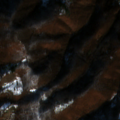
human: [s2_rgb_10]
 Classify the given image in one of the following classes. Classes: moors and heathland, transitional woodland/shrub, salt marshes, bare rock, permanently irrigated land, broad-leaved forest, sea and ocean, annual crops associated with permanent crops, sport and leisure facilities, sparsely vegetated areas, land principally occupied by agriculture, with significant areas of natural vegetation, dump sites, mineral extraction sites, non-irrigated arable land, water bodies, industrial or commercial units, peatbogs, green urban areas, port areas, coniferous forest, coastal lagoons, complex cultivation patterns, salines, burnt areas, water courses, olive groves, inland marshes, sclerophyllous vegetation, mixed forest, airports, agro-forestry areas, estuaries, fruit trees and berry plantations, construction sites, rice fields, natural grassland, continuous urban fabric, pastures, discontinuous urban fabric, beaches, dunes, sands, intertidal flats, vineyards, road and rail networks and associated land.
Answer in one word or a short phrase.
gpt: broad-leaved forest, transitional woodland/shrub